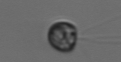
Label: flagellate_morphotype1